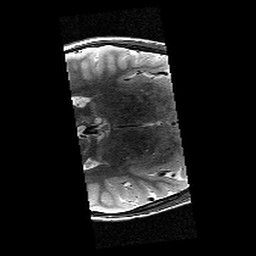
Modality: T2w
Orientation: axial
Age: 11
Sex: male
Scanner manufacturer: siemens
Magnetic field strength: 3 T
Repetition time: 9.23 s
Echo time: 0.067 s